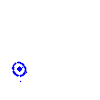
Particle: electron